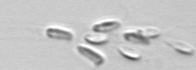
Label: Dinobryon